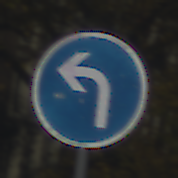
Verkehrszeichen: VorgeschriebeneFahrtrichtungLinks
Umgebung: Outdoor, Urban
Tageszeit: SunriseSunset
Wetter: PartlyCloudy
Licht: Natural
Jahreszeit: Autumn
Kontrast: HighContrast